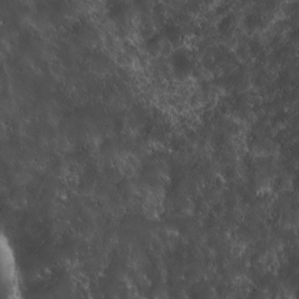
Label: non_frost